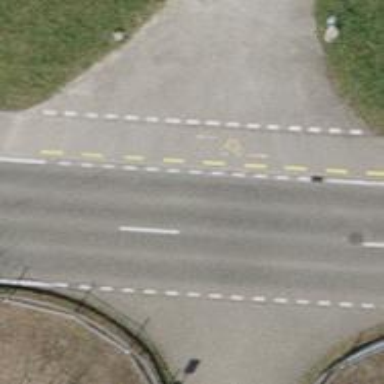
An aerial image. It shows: Asphalt cycleway with sidewalk path.